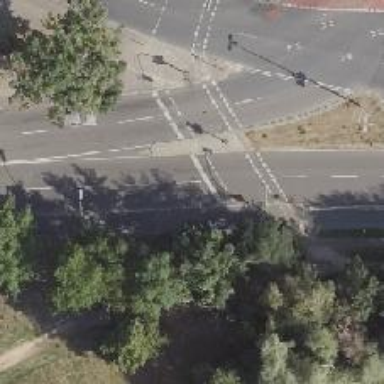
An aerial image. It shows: Road crossing with traffic signals.